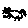
Label: cat